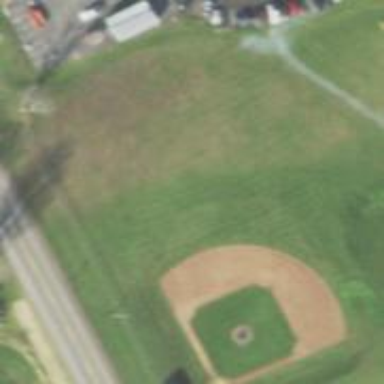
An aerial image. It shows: Baseball pitch for leisure land activities.